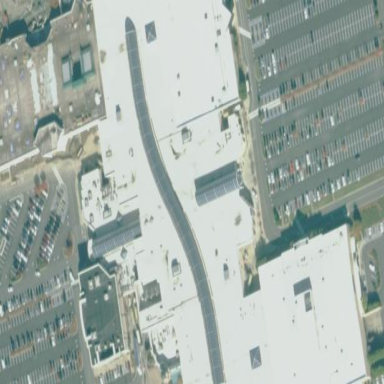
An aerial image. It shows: Mall building.